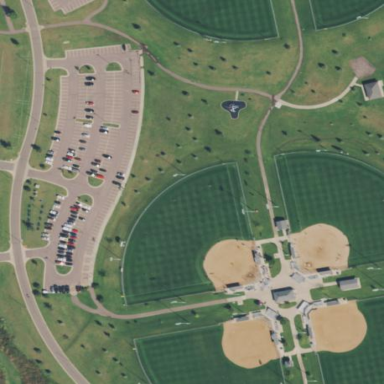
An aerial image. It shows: Baseball pitch for leisure land.